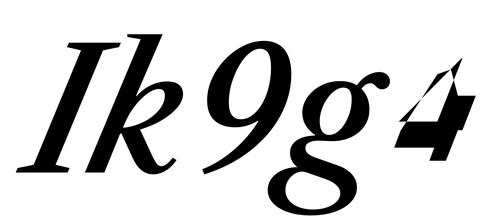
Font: LibreCaslonText-Italic_Medium_Italic